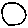
Label: circle